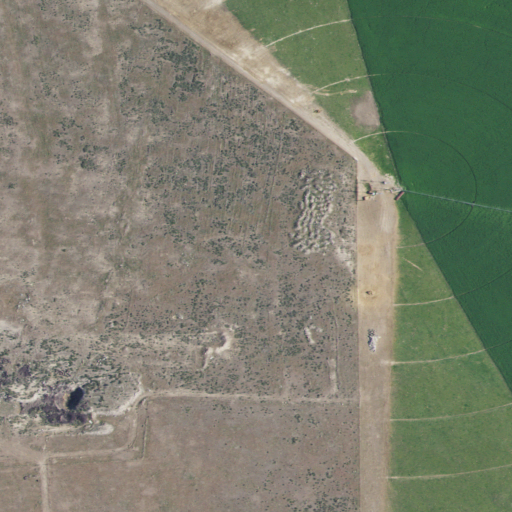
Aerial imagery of mountain in Idaho named Stricker Butte containing grassland and cultivated crops